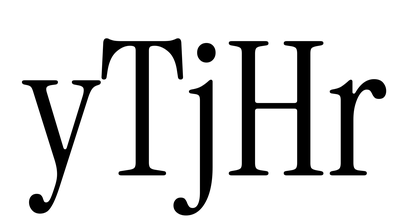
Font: InstrumentSerif-Regular